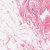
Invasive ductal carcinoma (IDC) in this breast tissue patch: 0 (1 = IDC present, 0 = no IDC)